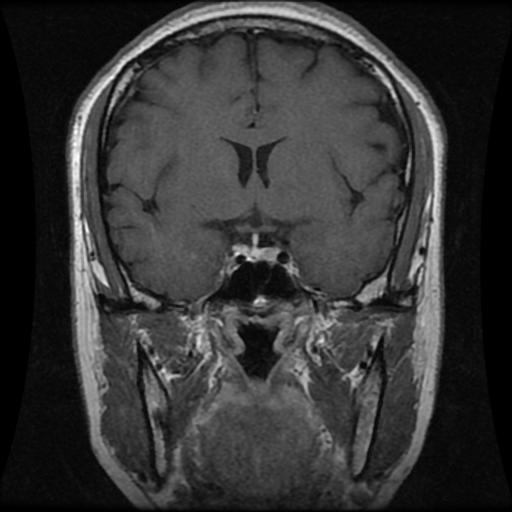
Label: pituitary